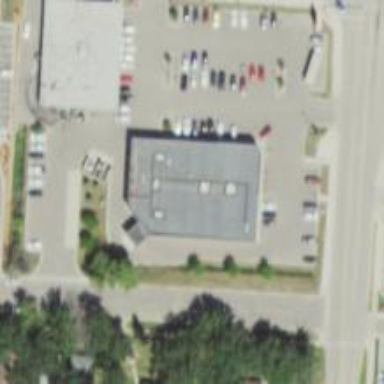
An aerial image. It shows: Pharmacy providing healthcare services.